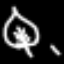
Label: leaf